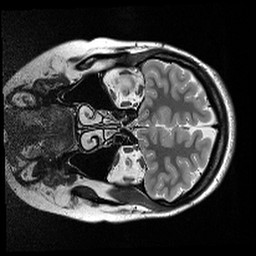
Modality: T2w
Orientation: coronal
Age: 22
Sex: female
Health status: ill
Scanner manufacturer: siemens
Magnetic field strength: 3 T
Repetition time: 5 s
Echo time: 0.085 s